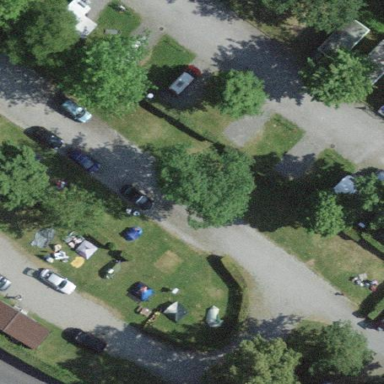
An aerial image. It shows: Camping pitch for tourists.